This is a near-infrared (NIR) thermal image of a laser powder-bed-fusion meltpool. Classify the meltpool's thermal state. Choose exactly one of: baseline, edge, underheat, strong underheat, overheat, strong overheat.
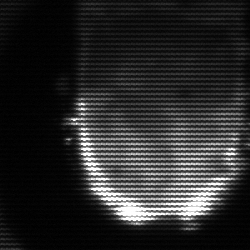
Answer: baseline